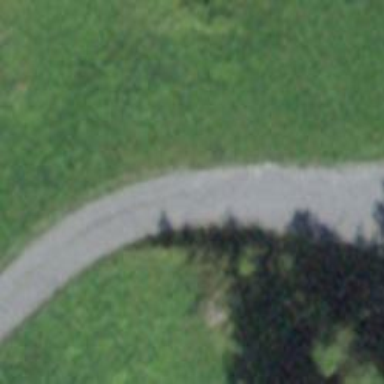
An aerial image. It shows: Unpaved unclassified road.